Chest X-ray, PA view. Patient: 46 years old, sex F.
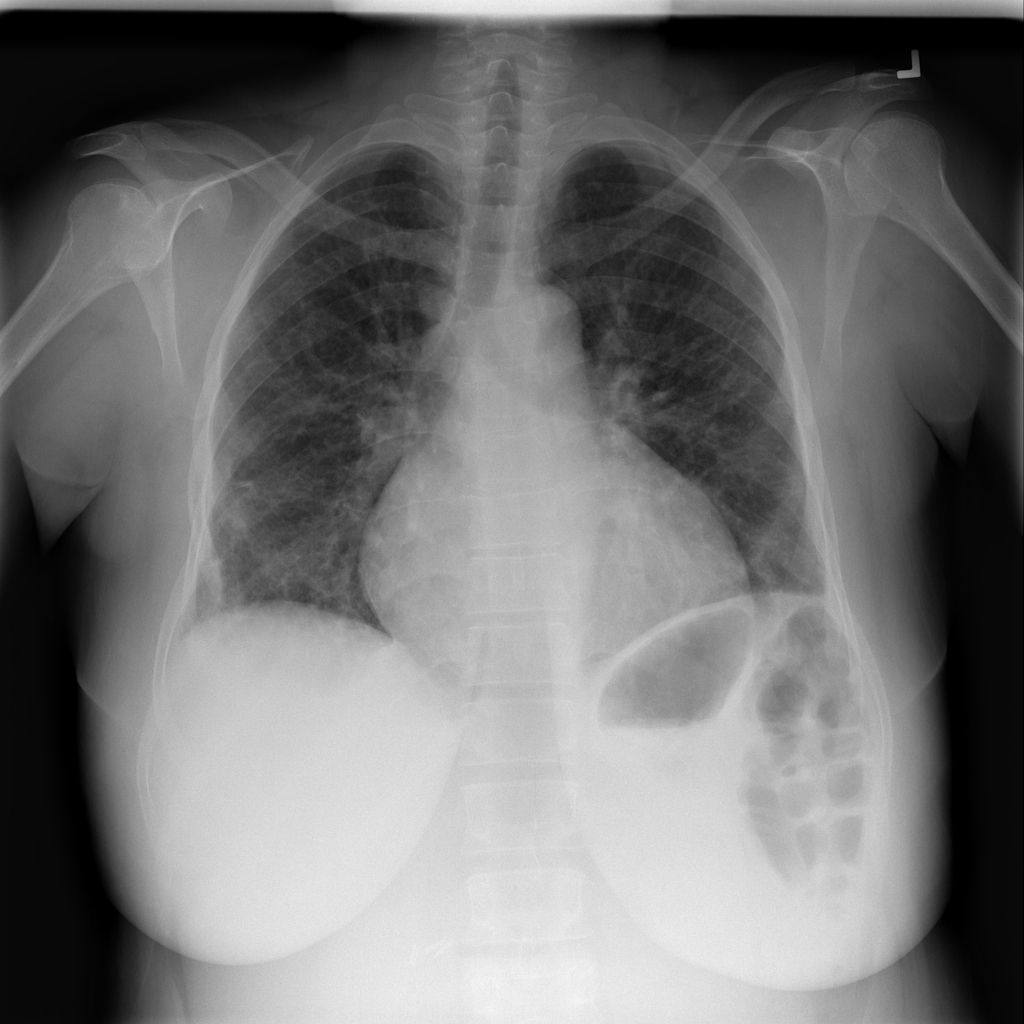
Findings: Atelectasis, Cardiomegaly, Effusion, Infiltration